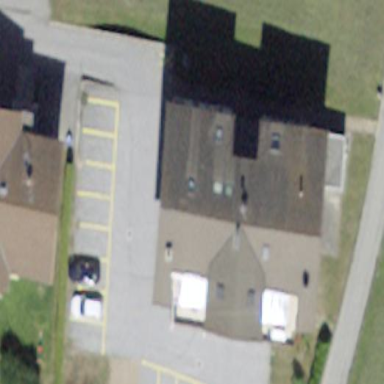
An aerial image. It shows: Building.